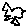
Label: bird